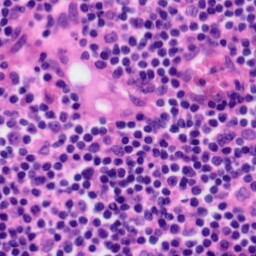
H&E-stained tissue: Tonsil